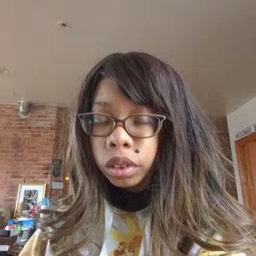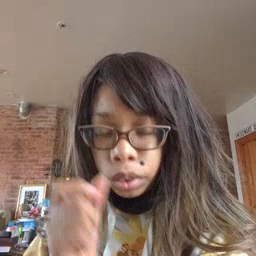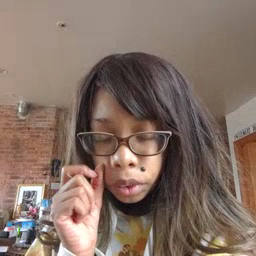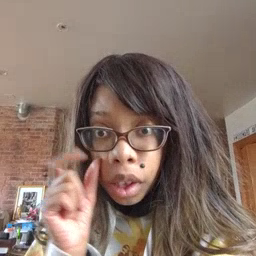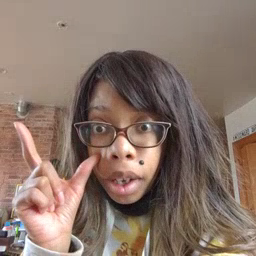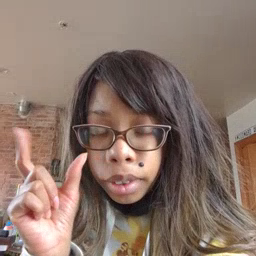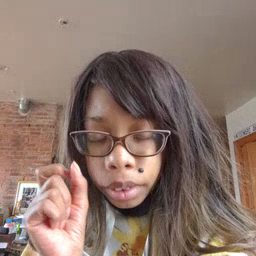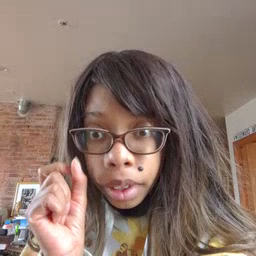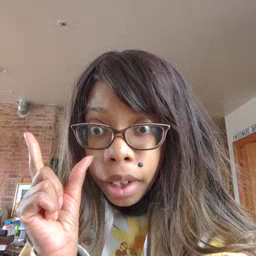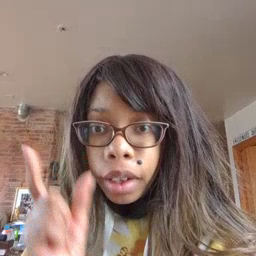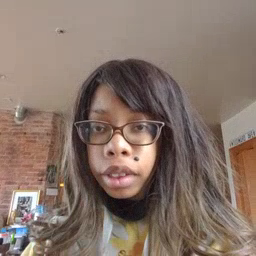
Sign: wake